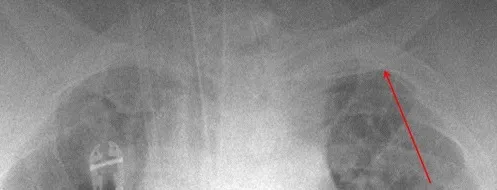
Portable AP Chest X-ray showing the fractured access needle within the left anterior chest wall.
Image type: radiology (x_ray)